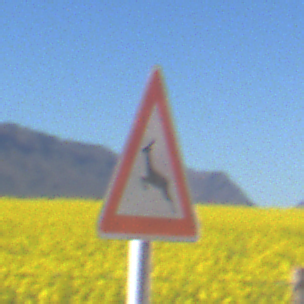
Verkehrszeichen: WildwechselRechts
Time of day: MorningAfternoon
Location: Outdoor (RoadRail)
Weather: Clear
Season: NotSpecified
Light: Natural